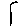
Label: tree